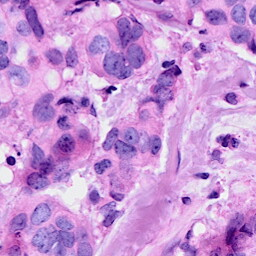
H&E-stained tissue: Breast